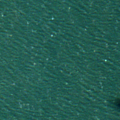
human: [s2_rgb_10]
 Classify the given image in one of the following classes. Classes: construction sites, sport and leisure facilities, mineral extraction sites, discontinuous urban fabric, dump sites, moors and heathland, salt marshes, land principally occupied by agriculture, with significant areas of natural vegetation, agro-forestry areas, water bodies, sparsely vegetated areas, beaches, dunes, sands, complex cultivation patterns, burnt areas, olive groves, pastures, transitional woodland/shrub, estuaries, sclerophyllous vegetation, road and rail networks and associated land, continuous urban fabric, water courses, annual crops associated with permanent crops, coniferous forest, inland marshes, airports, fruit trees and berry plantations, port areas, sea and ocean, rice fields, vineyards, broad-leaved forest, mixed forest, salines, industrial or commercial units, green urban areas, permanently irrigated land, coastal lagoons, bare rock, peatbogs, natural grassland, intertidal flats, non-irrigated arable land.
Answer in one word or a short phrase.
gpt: sea and ocean